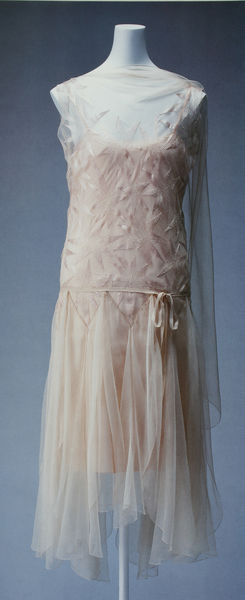
Titel: Abendkleid
Künstler: Madeleine Vionnet
Standort: Kyoto (Japan)
Institution: Kyoto Costume Institute
Schlagwörter: blau, mädchen, ausschnitt, frau, hell, kleid, weiss, gürtel, rose, schal, mode, rock, schleife, knoten, lang, hals, fransen, stoff, saum, rosa, zart, modell, tüll, creme, braut, foto, fotografie, puppe, hüfte, durchsichtig, kleiderständer, leicht, hochzeit, träger, elfenbein, zwanziger, gaze, asymmetrisch, luftig, unsymmetrisch, brautkleid, chiffon, duftig, schneiderpuppe, brautjungfer, flapper, flattrig, glockig, tiefsitzender gürtel